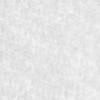
Label: no_change